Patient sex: M
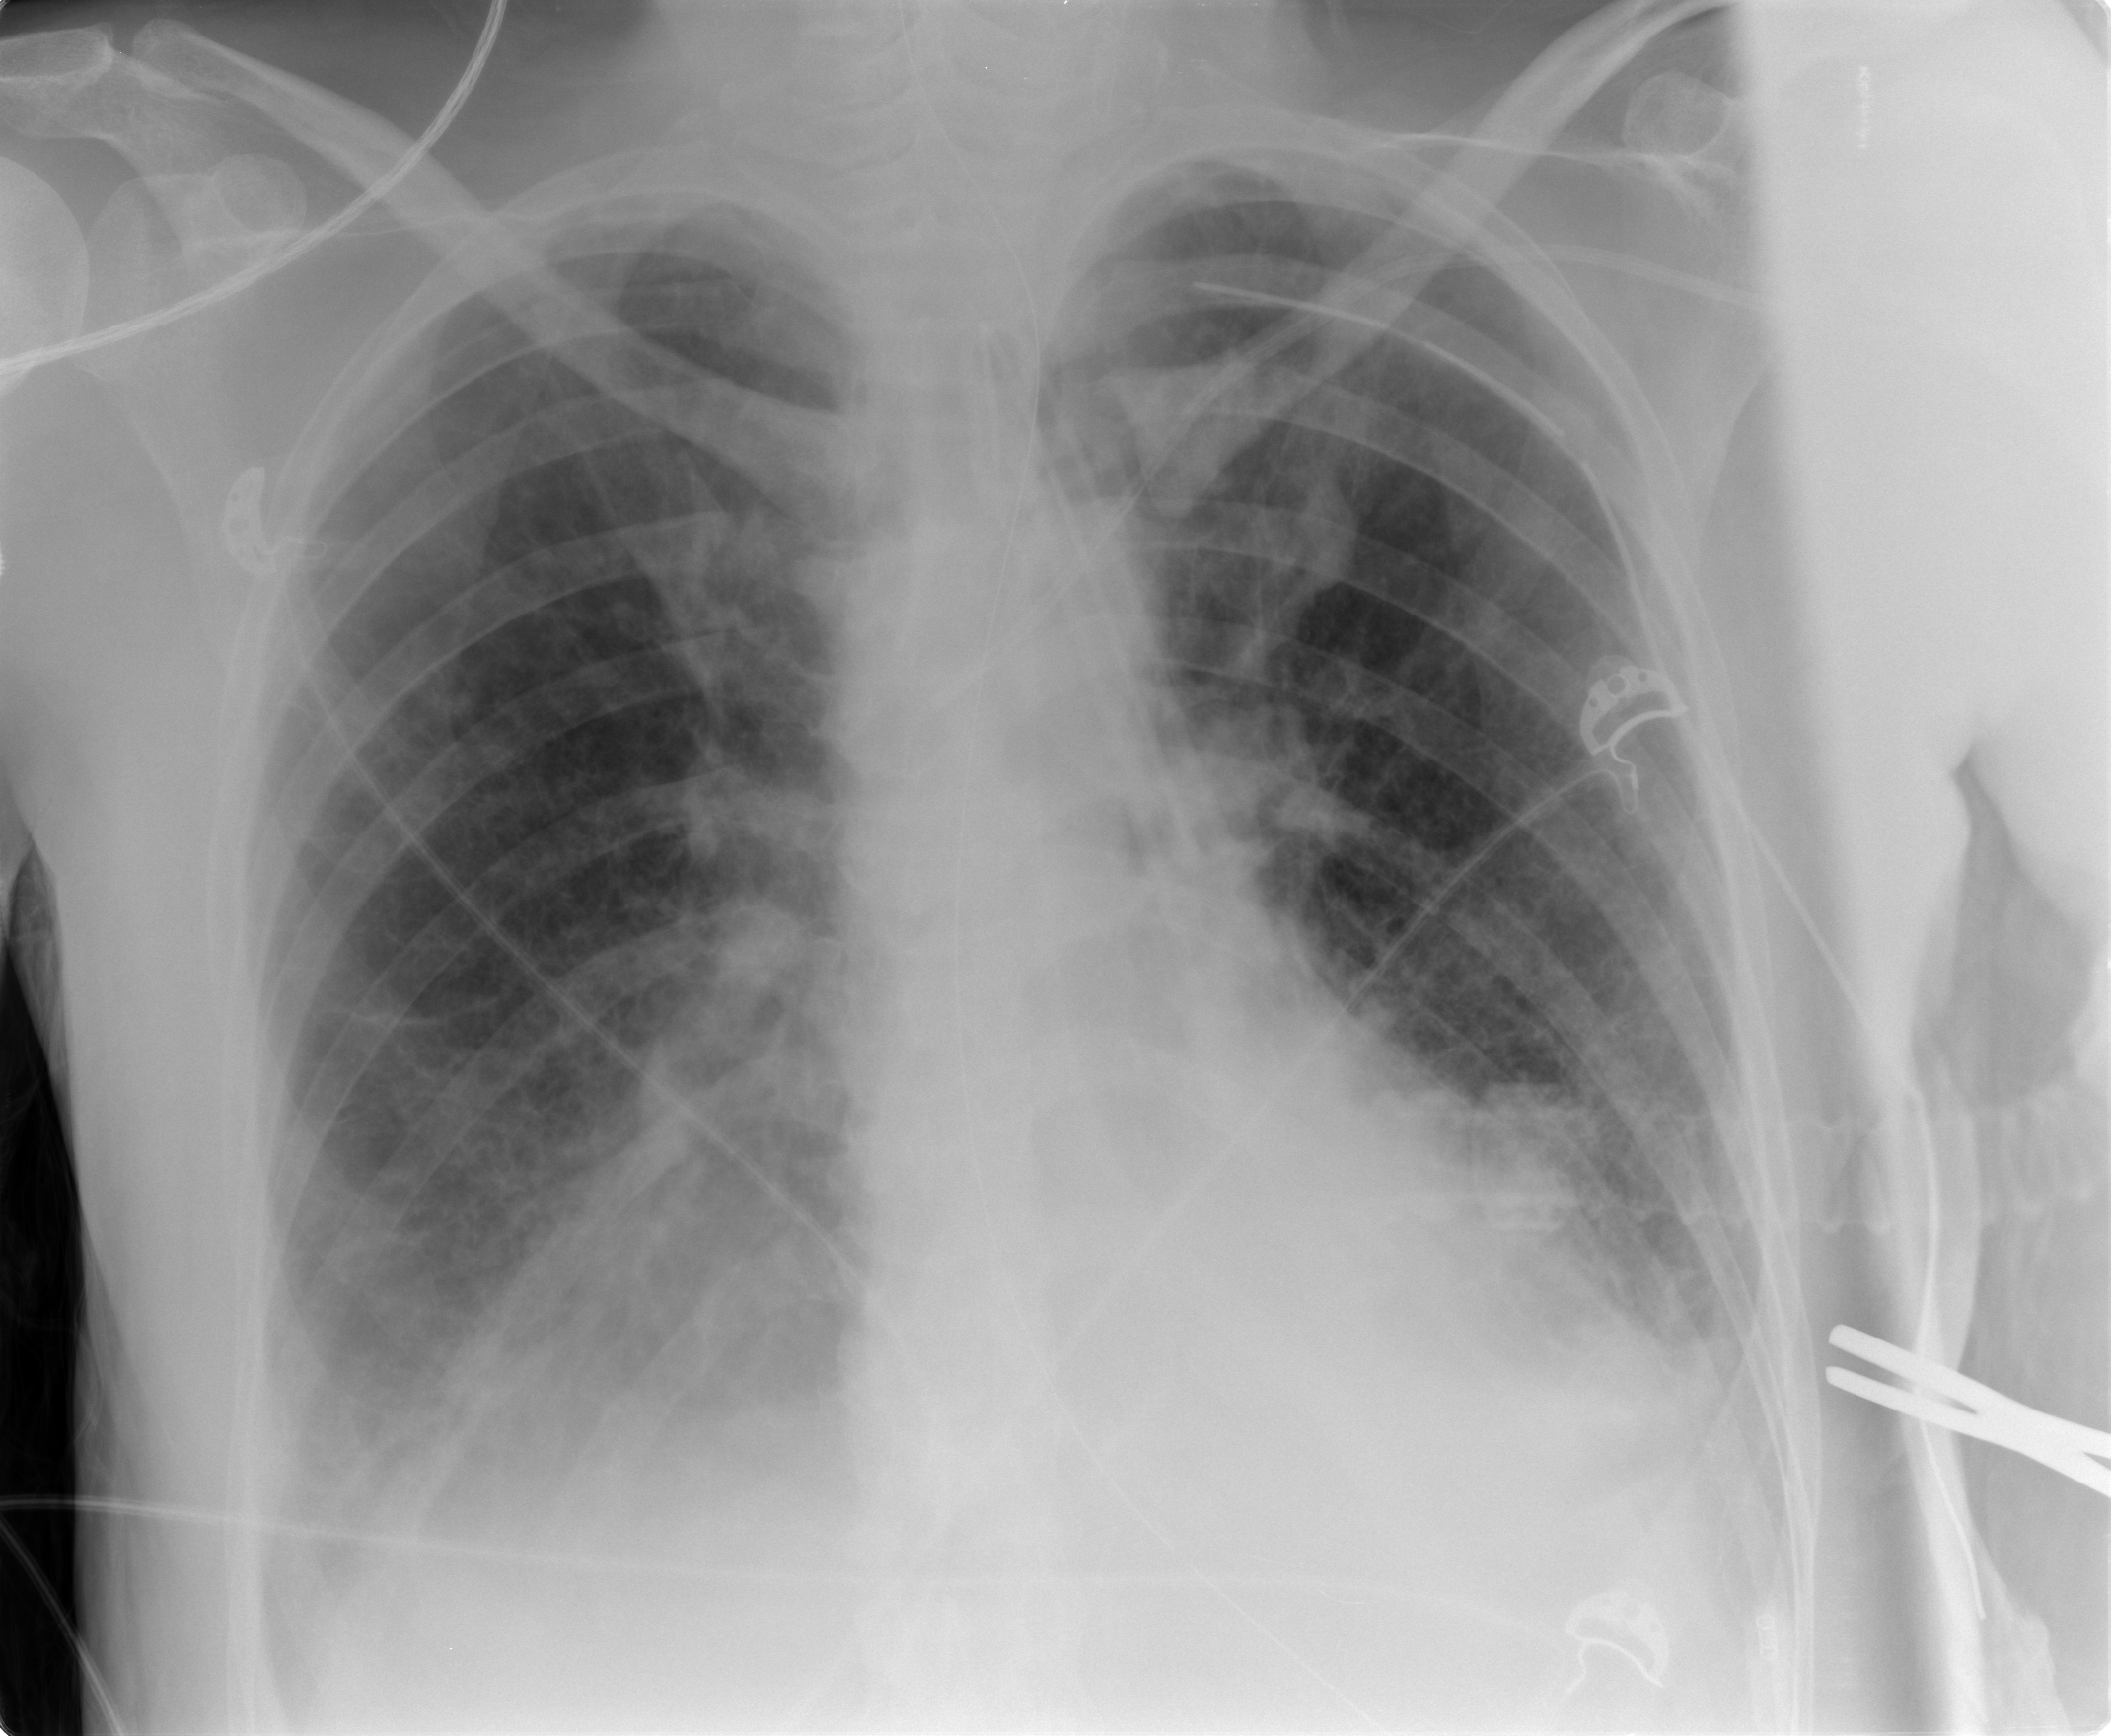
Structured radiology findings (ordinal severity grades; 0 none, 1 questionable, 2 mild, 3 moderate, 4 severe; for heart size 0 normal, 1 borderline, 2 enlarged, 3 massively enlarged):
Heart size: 0
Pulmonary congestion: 2
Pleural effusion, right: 2
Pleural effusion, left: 2
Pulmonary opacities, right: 0
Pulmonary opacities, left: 0
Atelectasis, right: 2
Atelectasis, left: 2